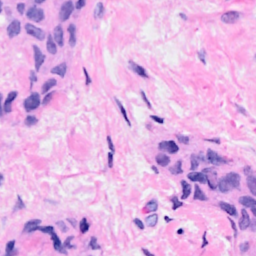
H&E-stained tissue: Breast